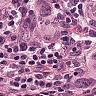
Metastatic tissue present: yes